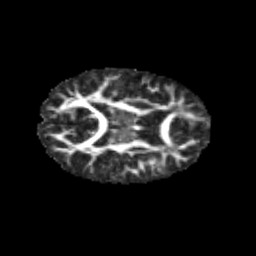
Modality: FA
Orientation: axial
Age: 12
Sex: male
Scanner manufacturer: siemens
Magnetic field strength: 3 T
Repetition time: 3.8 s
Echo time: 0.07 s